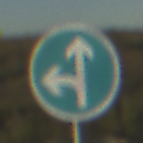
Verkehrszeichen: VorgeschriebeneFahrtrichtungGeradeausOderLinks
Umgebung: Outdoor, Nature
Tageszeit: SunriseSunset
Wetter: PartlyCloudy
Licht: Natural
Jahreszeit: NotSpecified
Kontrast: HighContrast